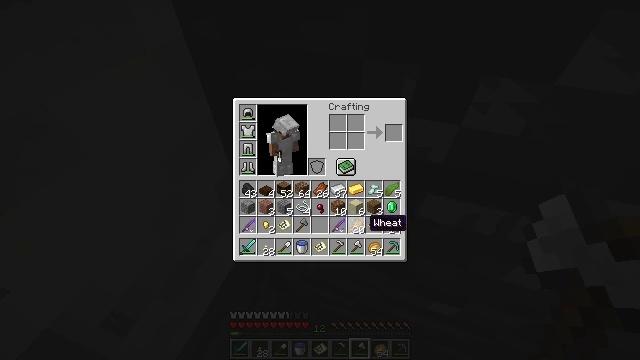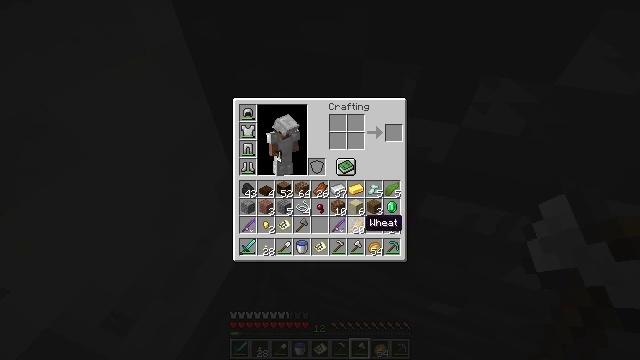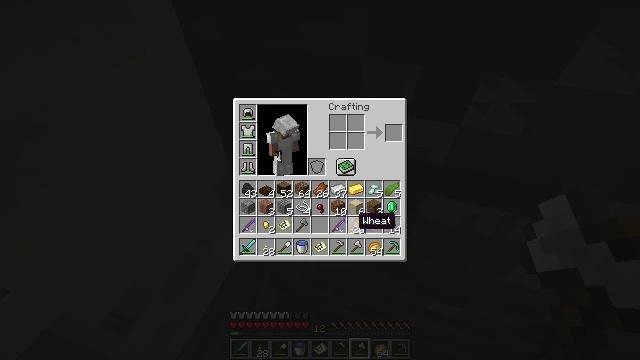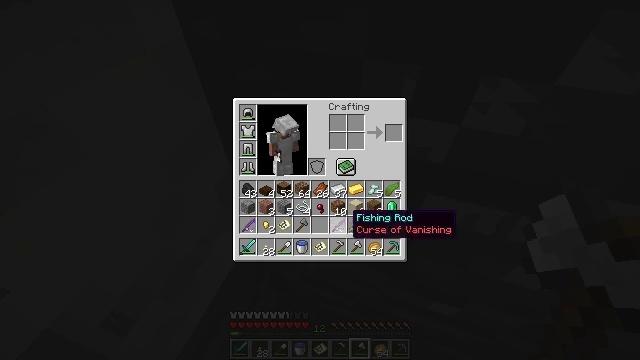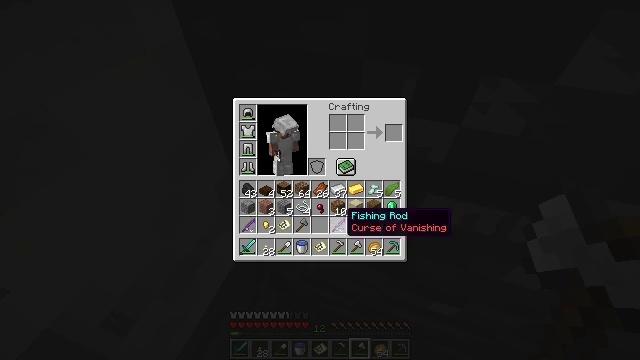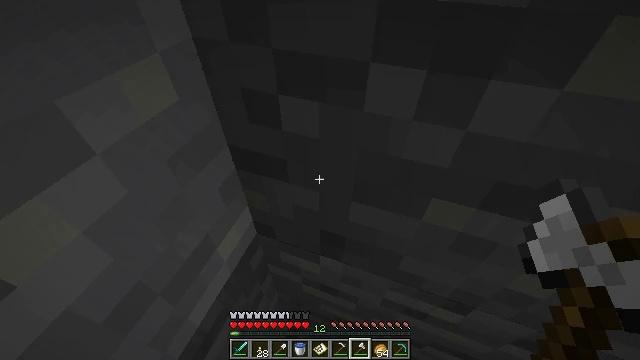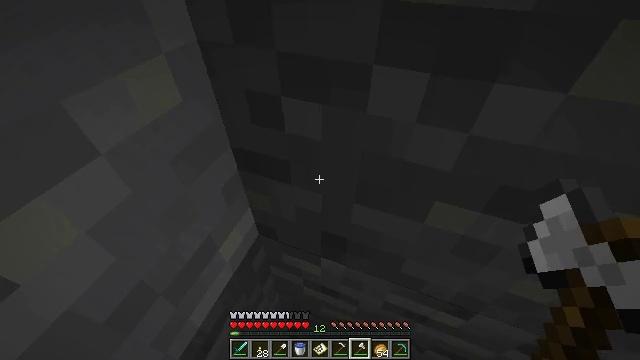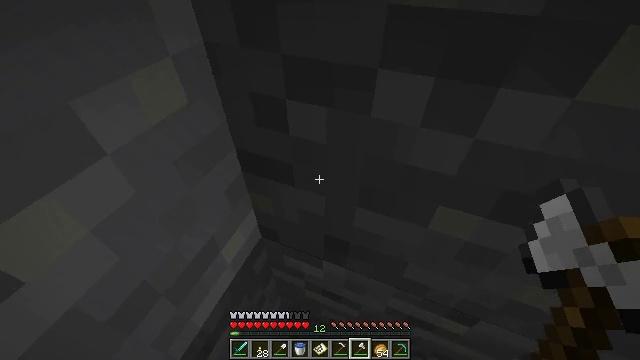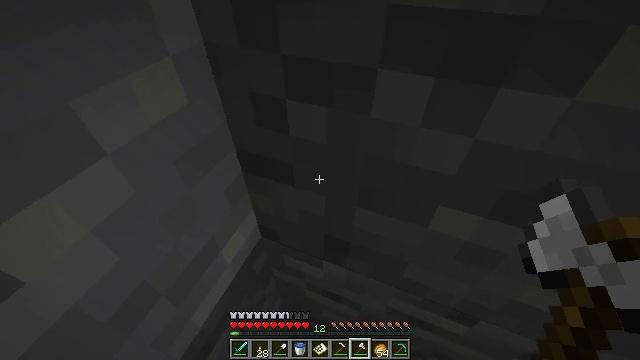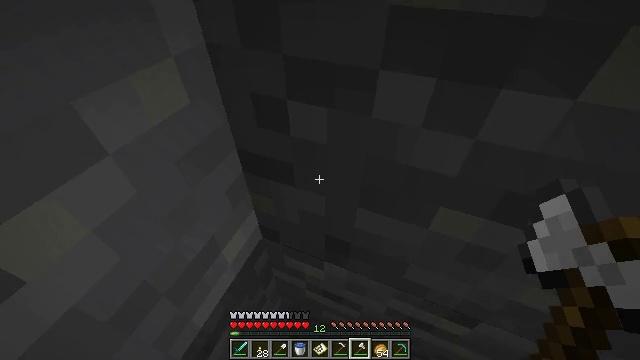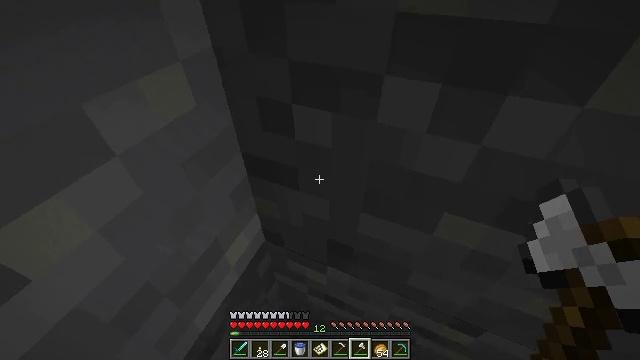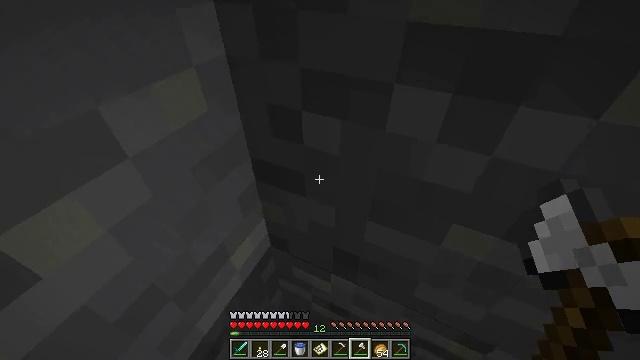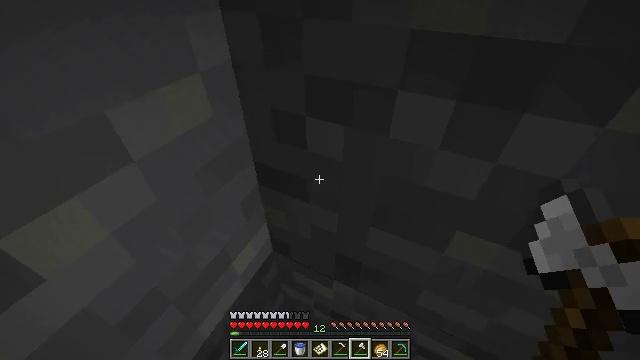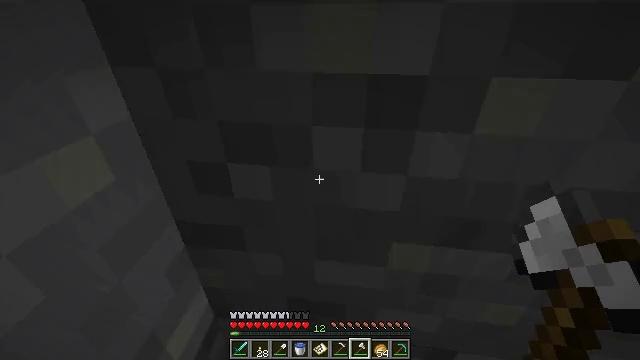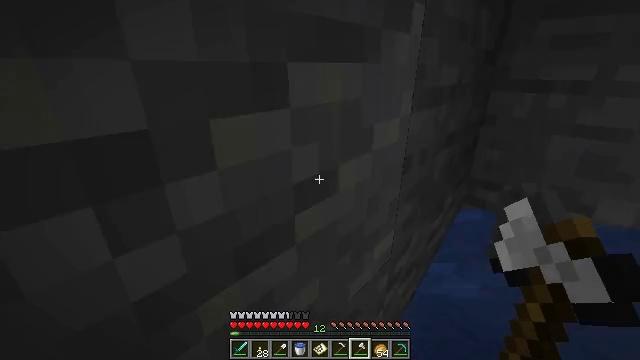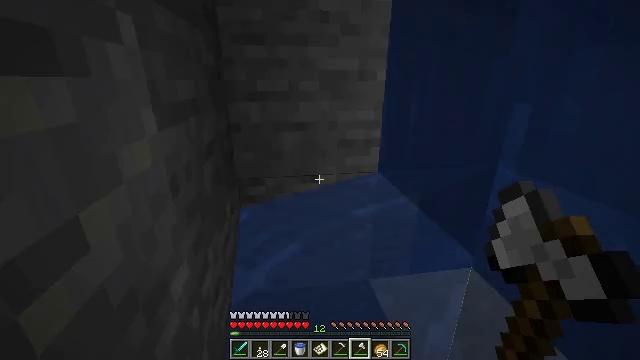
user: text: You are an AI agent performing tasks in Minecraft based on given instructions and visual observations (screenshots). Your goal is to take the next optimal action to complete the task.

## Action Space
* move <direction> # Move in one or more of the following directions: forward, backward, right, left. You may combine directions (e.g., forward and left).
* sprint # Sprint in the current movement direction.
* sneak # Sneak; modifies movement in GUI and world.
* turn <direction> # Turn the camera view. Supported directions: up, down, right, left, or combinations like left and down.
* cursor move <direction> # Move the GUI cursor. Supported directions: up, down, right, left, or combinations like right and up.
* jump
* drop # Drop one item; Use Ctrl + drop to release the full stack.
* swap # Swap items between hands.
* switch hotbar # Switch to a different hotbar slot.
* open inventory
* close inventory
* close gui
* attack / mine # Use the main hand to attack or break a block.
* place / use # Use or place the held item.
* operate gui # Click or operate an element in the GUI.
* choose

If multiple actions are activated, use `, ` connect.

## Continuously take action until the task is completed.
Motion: motion action
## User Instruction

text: Drop a polished granite block.
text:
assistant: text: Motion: no_op
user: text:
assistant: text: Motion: cursor move left
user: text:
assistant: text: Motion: no_op
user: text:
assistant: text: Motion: no_op
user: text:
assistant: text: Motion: cursor move left
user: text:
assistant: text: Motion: no_op
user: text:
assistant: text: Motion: turn left
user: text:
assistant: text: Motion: no_op
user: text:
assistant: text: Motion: no_op
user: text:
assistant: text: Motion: turn left
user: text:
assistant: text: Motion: turn left and up
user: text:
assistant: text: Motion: turn up
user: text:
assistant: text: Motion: turn right and up
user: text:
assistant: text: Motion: turn right and up
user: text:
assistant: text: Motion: turn right and up
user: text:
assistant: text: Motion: turn right
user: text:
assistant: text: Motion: no_op
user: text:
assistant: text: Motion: no_op
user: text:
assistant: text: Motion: no_op
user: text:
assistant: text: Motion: turn left
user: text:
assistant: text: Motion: turn left and down
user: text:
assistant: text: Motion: turn left and down
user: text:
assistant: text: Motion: turn down
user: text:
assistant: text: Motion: turn down
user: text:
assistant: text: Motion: turn down
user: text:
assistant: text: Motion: turn left and down
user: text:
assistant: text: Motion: no_op
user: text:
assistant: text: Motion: no_op
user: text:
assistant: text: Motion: no_op
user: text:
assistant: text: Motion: no_op